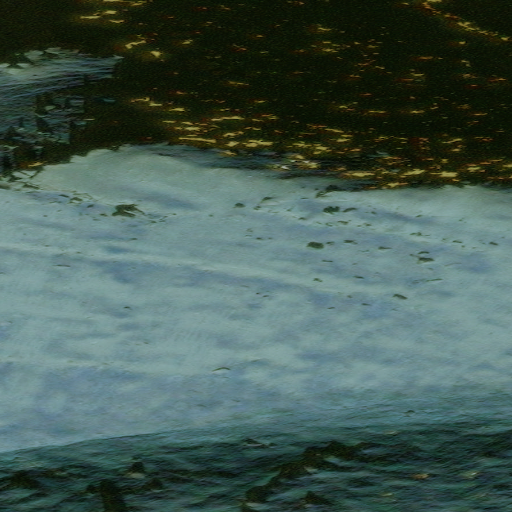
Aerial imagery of mountain in Alaska named Castle Mountain containing only unknown